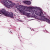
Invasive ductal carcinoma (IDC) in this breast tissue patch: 0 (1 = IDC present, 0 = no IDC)